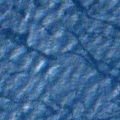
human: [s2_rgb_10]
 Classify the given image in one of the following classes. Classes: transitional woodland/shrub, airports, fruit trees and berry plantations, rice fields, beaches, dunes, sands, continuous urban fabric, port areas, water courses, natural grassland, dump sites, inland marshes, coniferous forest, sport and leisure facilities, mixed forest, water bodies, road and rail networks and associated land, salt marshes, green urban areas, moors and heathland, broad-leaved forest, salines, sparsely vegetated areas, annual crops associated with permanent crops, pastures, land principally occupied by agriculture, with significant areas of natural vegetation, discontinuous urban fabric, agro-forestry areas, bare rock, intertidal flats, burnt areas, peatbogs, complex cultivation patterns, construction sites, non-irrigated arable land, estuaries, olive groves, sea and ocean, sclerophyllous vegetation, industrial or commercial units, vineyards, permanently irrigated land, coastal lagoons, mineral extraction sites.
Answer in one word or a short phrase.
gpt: sea and ocean